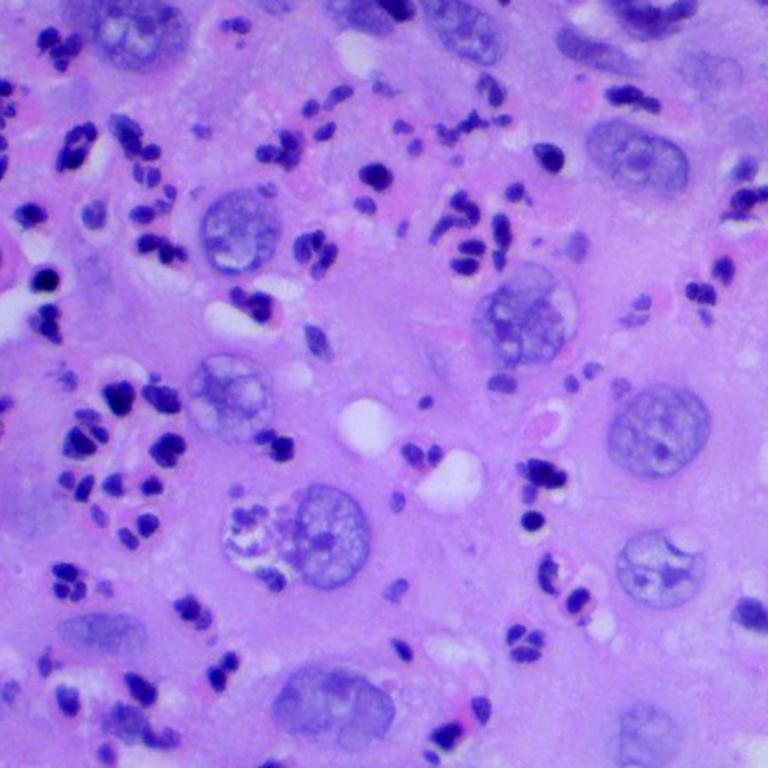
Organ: lung
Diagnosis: squamous carcinomas